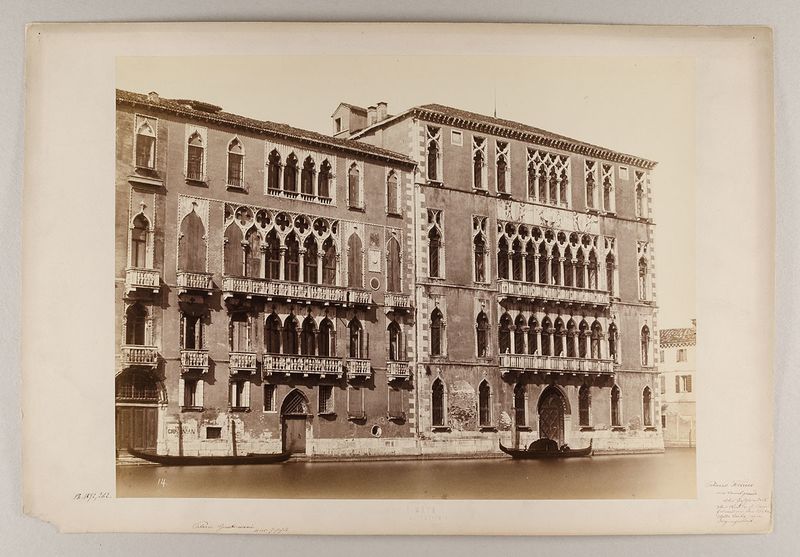
Titel: Venezia - Palazzo Giustinian e Palazzo Foscari
Künstler: Carlo Naya
Standort: Hamburg
Institution: Museum für Kunst und Gewerbe Hamburg
Schlagwörter: stadt, fassade, ort, dorf, foto, fotografie, photographie, stadtansicht, palazzo, photo, karton, profanarchitektur, architekturfotografie, albumin, lichtbild, reisefotografie, historische, architekturphotographie, foscari, bildwerke, angewandte und bildende kunst, hessische systematik, schwarzweißpositivverfahren, silbersalzverfahren, schwarzweißfotografie, gebäude, örtlichkeit, straße, stätte, reisephotographie, albuminpapier, giustiniani